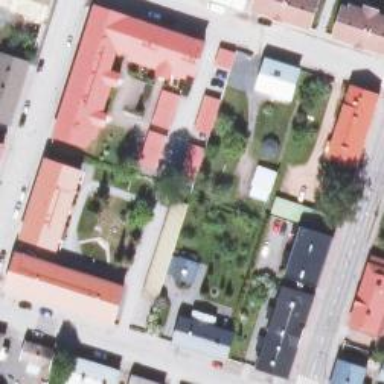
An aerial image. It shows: Residential area.